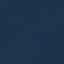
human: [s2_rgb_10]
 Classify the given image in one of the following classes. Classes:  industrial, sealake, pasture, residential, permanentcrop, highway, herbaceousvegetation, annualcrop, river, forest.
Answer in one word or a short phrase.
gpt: SeaLake